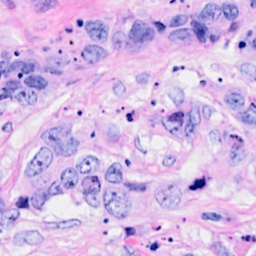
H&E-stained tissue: Breast